Question: I have an application where I have a stepper motor connected to a turntable. The stepper motor's driver is controlled serially via Matlab.That is, I can control the angle through which the stepper motor turns the turntable and the speed at which it is happening by sending data to the stepper motor using a serial port in Matlab.
I am trying to build a GUI where the user can input the speed and the angle to which the turntable must be turned.
Can anyone suggest a good way to creat and animate the turntable's rotation using MATLAB's GUIDE? The animated figure must be able to display the current angle with its initial reference angle. What I have in mind looks like the figure below.

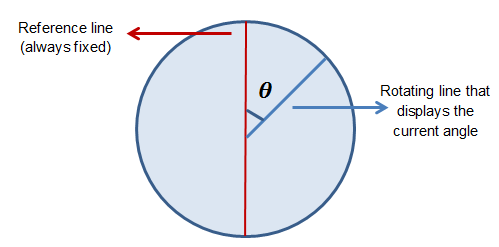
Answer: Just plot eveything with lines and update the lines accordingly, don't be afraid to start using some math to calculate the angles and line end points, and to plot the circles. This is something pretty easy to do.